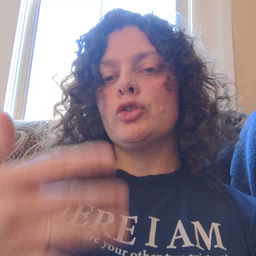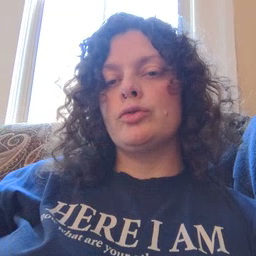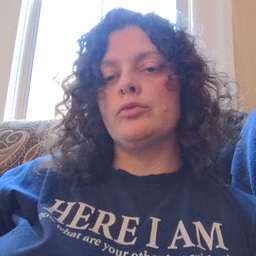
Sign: drop